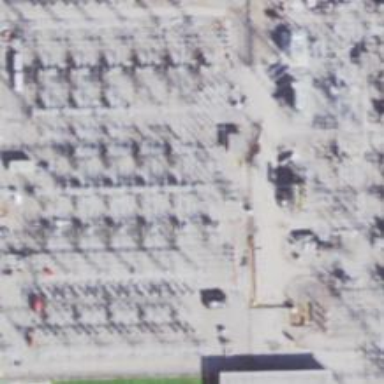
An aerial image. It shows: Switch used for power control.